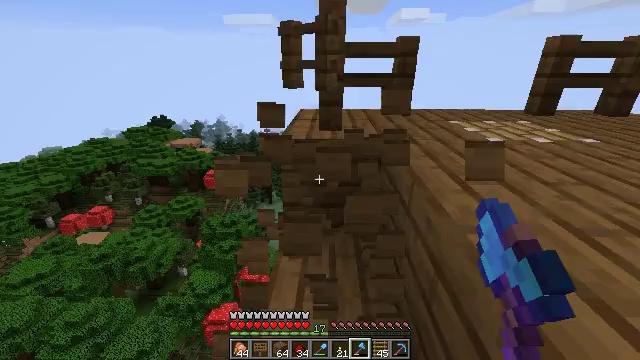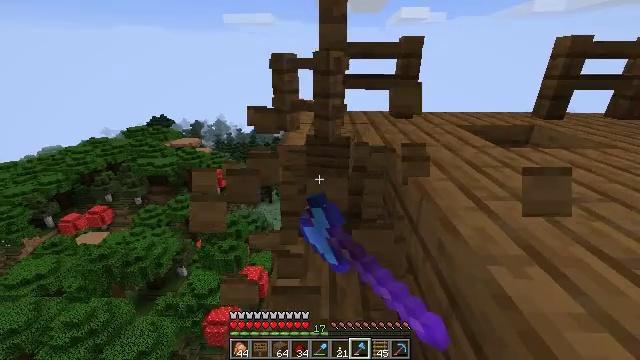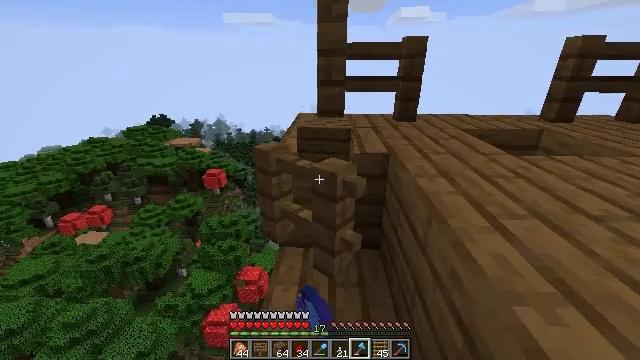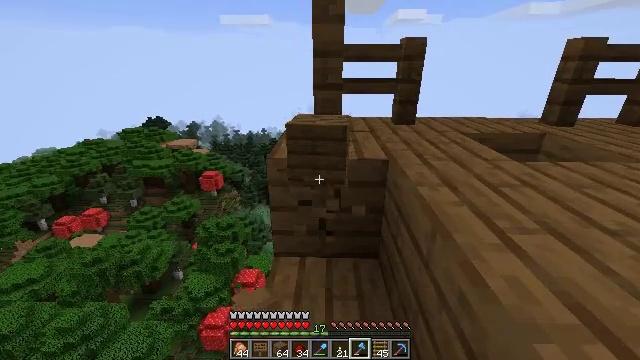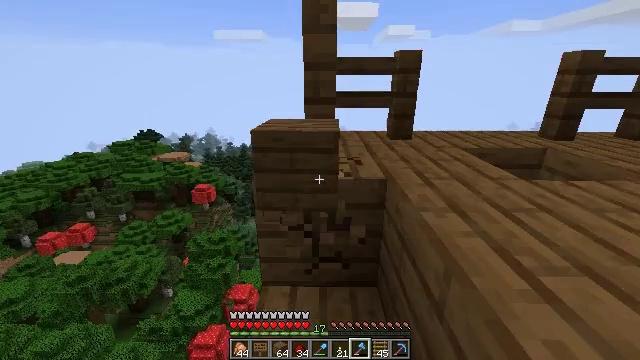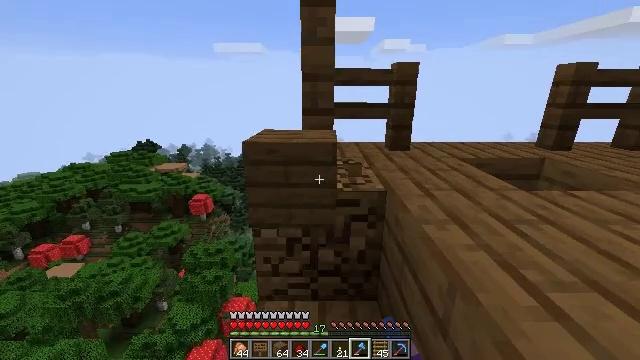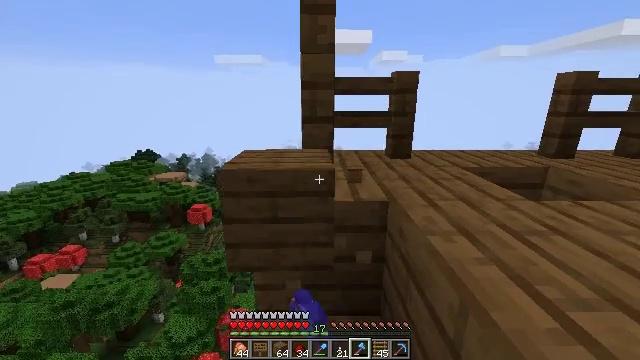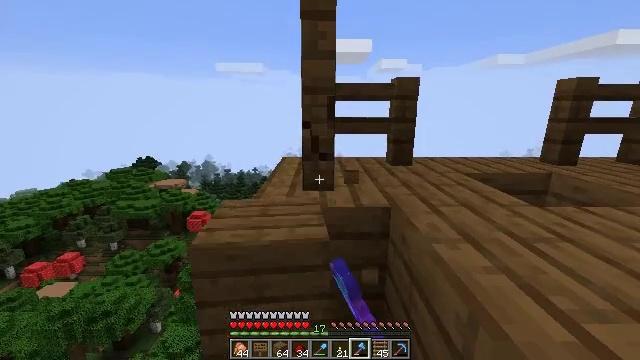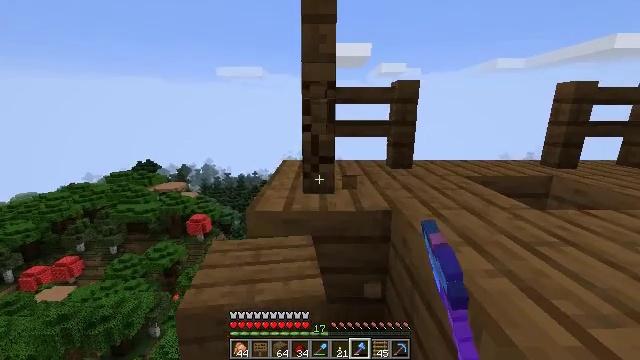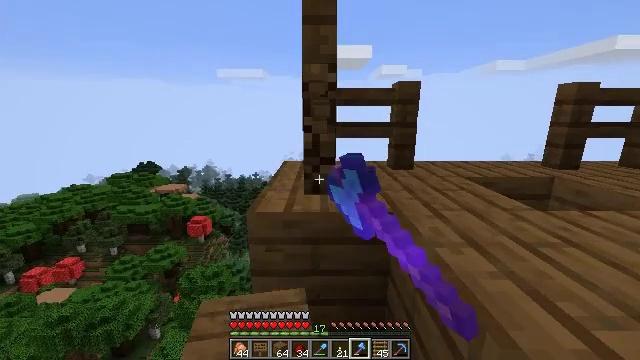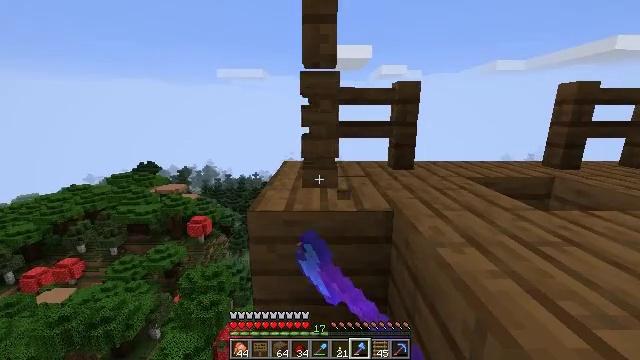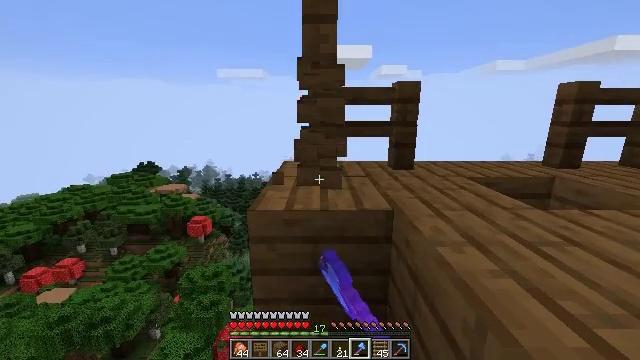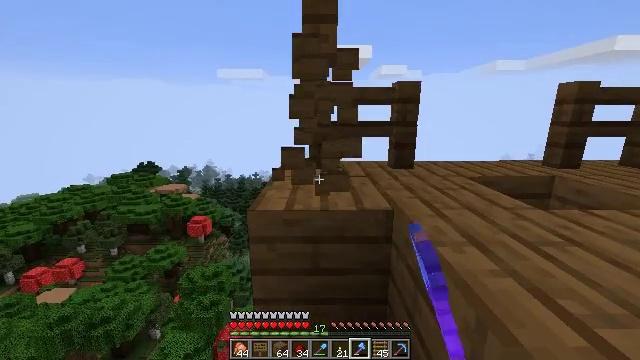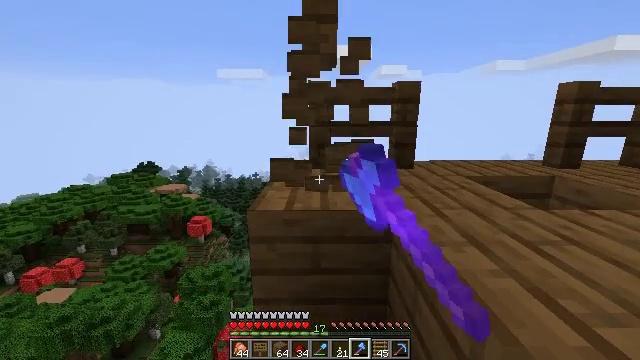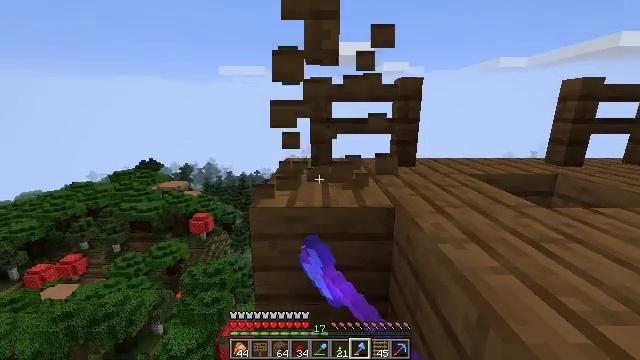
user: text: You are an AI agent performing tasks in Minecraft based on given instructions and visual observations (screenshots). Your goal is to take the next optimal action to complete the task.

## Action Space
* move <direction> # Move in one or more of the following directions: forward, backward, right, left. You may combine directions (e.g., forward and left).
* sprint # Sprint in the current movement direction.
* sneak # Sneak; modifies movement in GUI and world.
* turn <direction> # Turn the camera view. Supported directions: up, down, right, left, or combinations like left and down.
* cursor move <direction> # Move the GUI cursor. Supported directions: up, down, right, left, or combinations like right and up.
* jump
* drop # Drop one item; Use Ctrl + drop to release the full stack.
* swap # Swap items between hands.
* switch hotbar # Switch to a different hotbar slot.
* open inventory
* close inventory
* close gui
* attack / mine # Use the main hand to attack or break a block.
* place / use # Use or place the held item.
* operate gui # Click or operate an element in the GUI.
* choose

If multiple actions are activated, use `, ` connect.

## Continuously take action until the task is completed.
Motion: motion action
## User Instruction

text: Reclaim the spruce fence for reuse.
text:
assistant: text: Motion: move forward, attack / mine
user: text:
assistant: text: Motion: move forward, attack / mine
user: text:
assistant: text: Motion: move forward, attack / mine
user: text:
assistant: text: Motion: turn right and up, attack / mine
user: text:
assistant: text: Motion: turn up, attack / mine
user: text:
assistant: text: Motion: turn up, attack / mine
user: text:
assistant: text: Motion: turn up, attack / mine
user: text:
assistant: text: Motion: attack / mine
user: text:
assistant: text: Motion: attack / mine
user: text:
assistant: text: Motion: attack / mine
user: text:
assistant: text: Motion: attack / mine
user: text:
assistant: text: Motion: attack / mine
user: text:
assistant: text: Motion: attack / mine
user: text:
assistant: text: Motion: attack / mine
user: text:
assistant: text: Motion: attack / mine